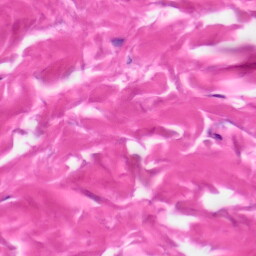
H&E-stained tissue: Skin